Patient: sex M, age 64
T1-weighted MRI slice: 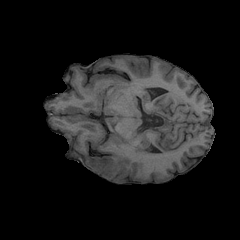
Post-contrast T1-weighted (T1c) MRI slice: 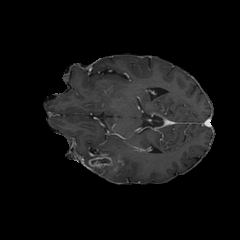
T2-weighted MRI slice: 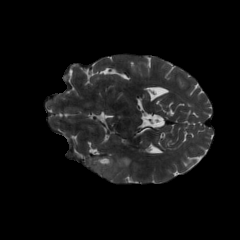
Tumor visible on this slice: yes
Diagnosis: Glioblastoma, IDH-wildtype
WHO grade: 4